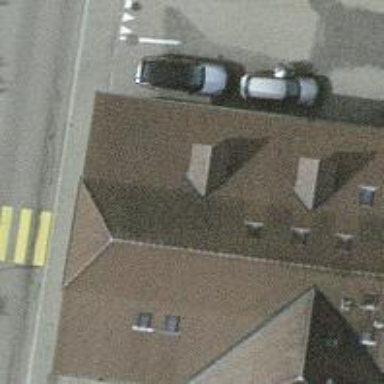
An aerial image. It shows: Post office.